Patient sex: M
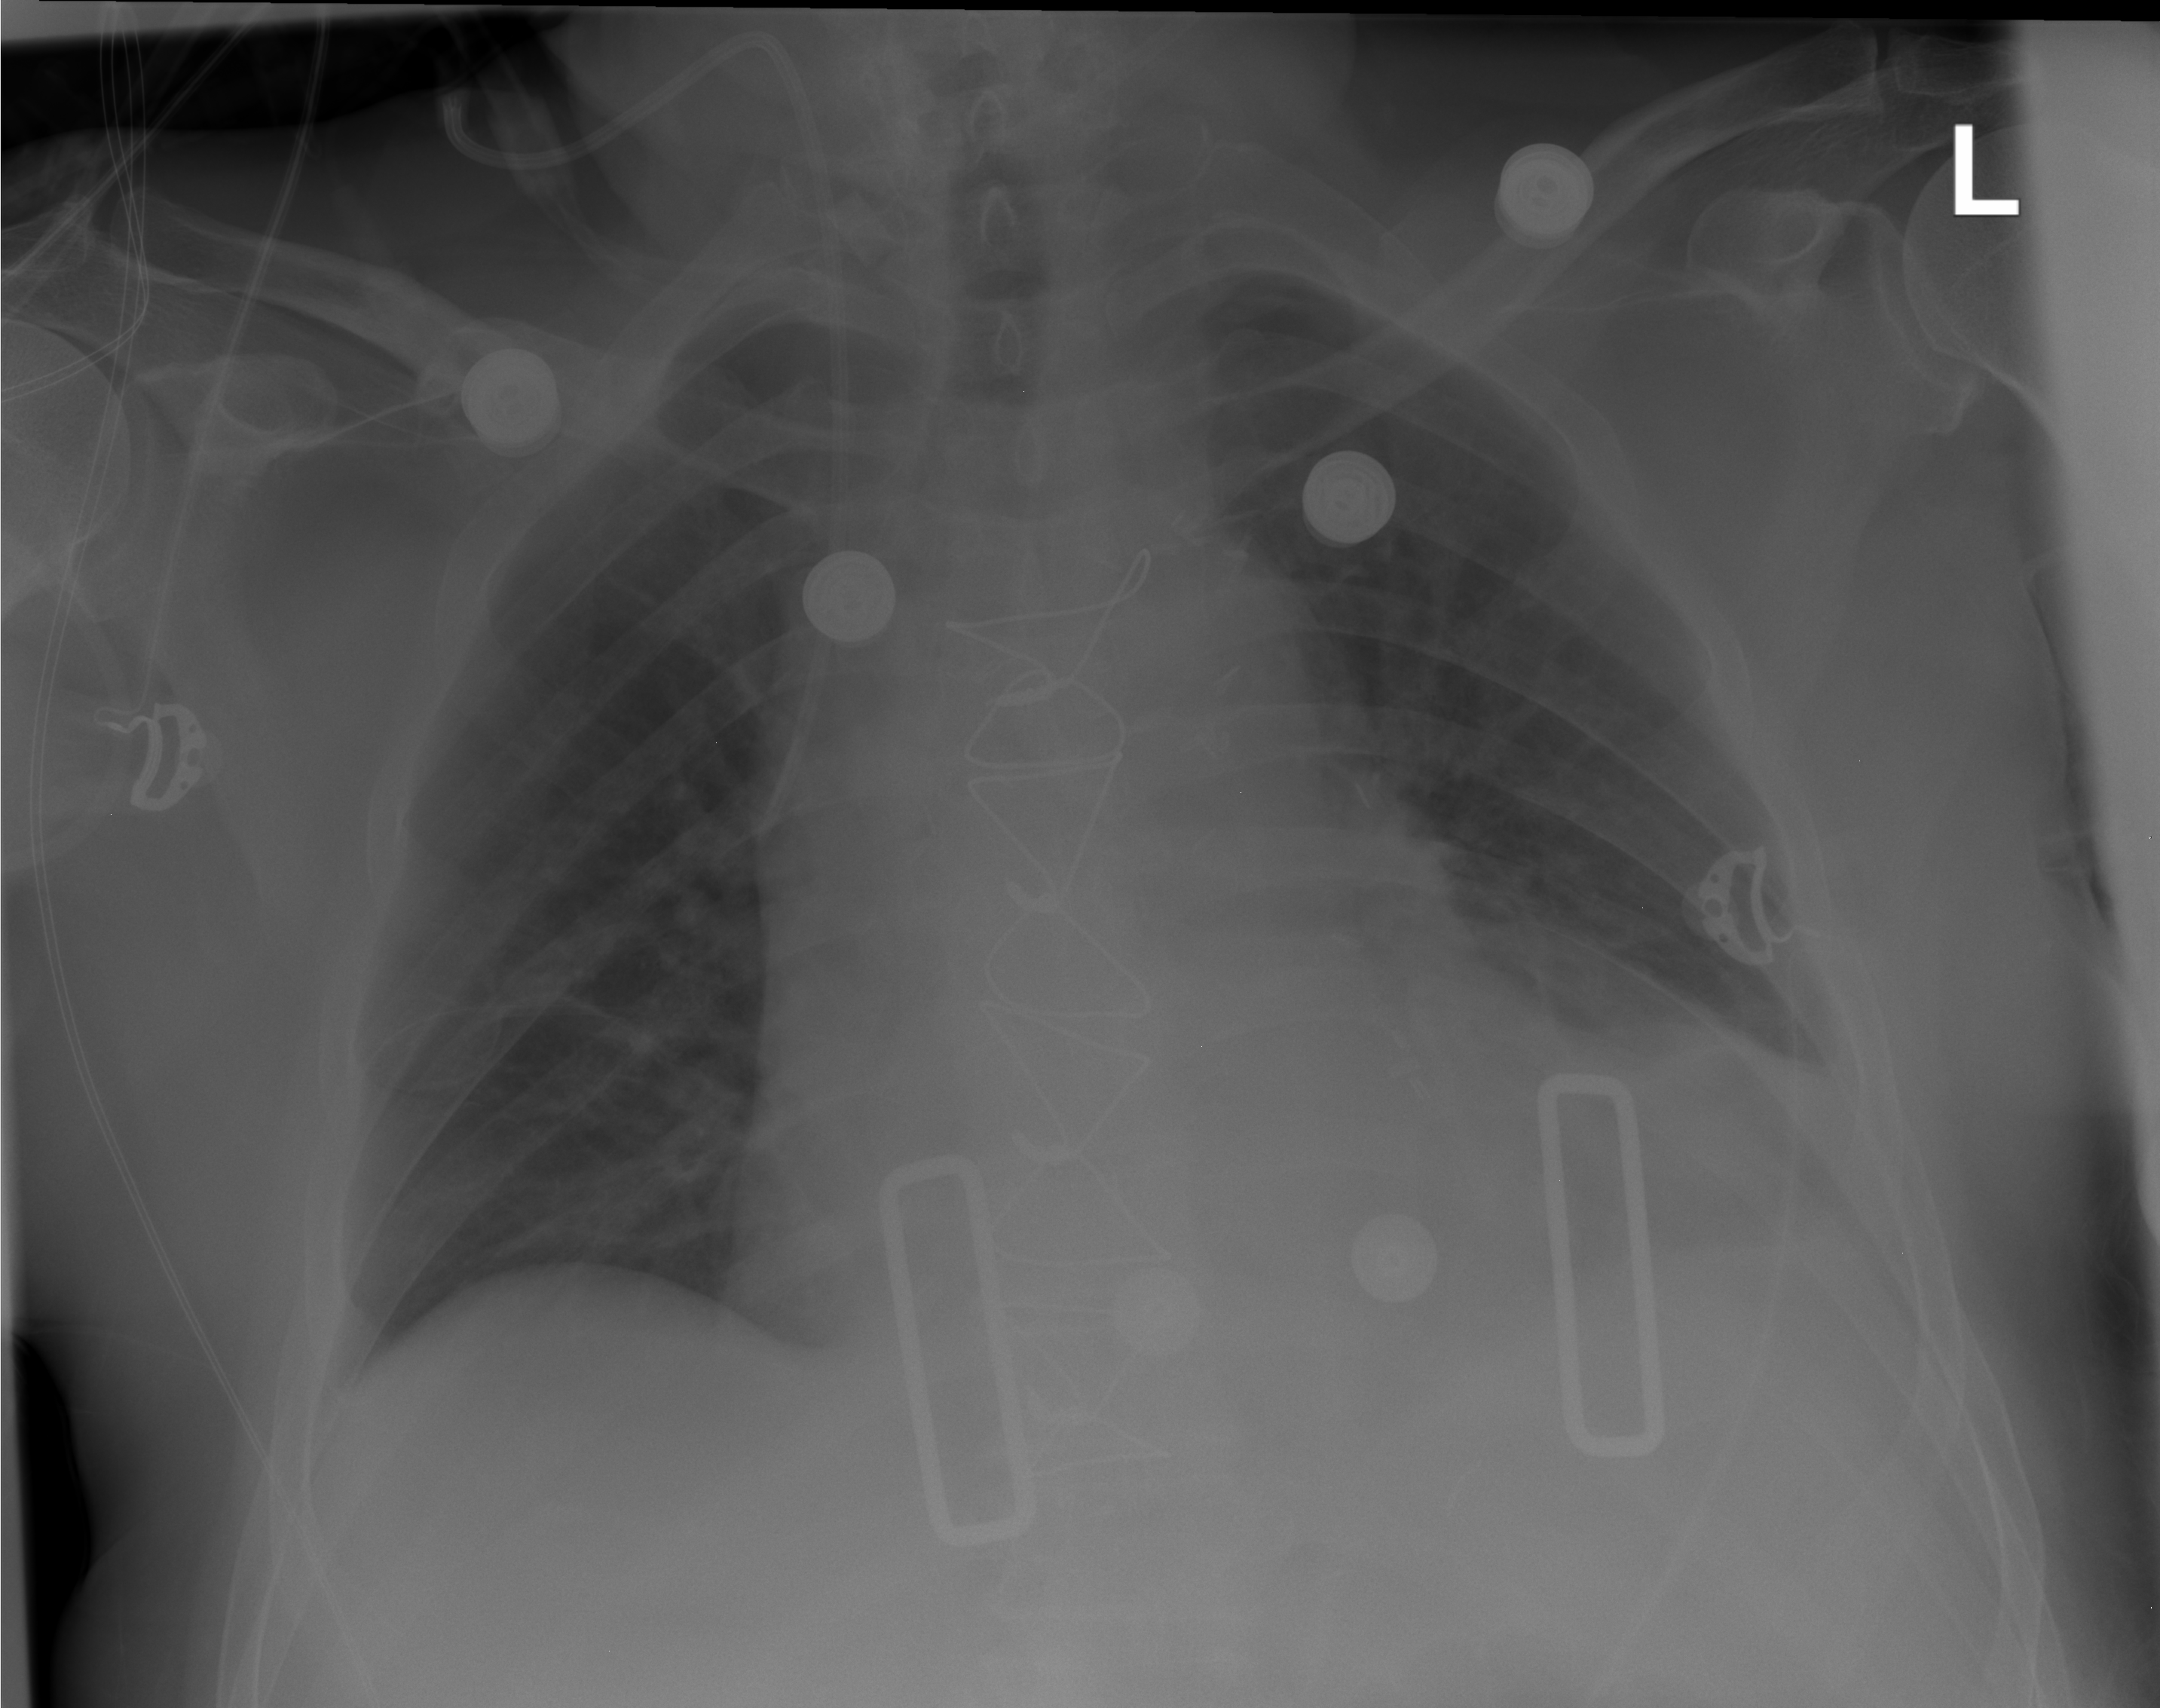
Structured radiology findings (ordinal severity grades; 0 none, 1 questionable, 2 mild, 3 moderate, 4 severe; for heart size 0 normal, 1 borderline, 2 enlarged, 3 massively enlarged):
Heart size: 2
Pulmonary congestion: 0
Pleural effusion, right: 0
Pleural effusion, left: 2
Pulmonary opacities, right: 0
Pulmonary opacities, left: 0
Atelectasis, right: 1
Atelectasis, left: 1